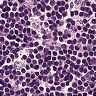
Metastatic tissue present: no